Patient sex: F
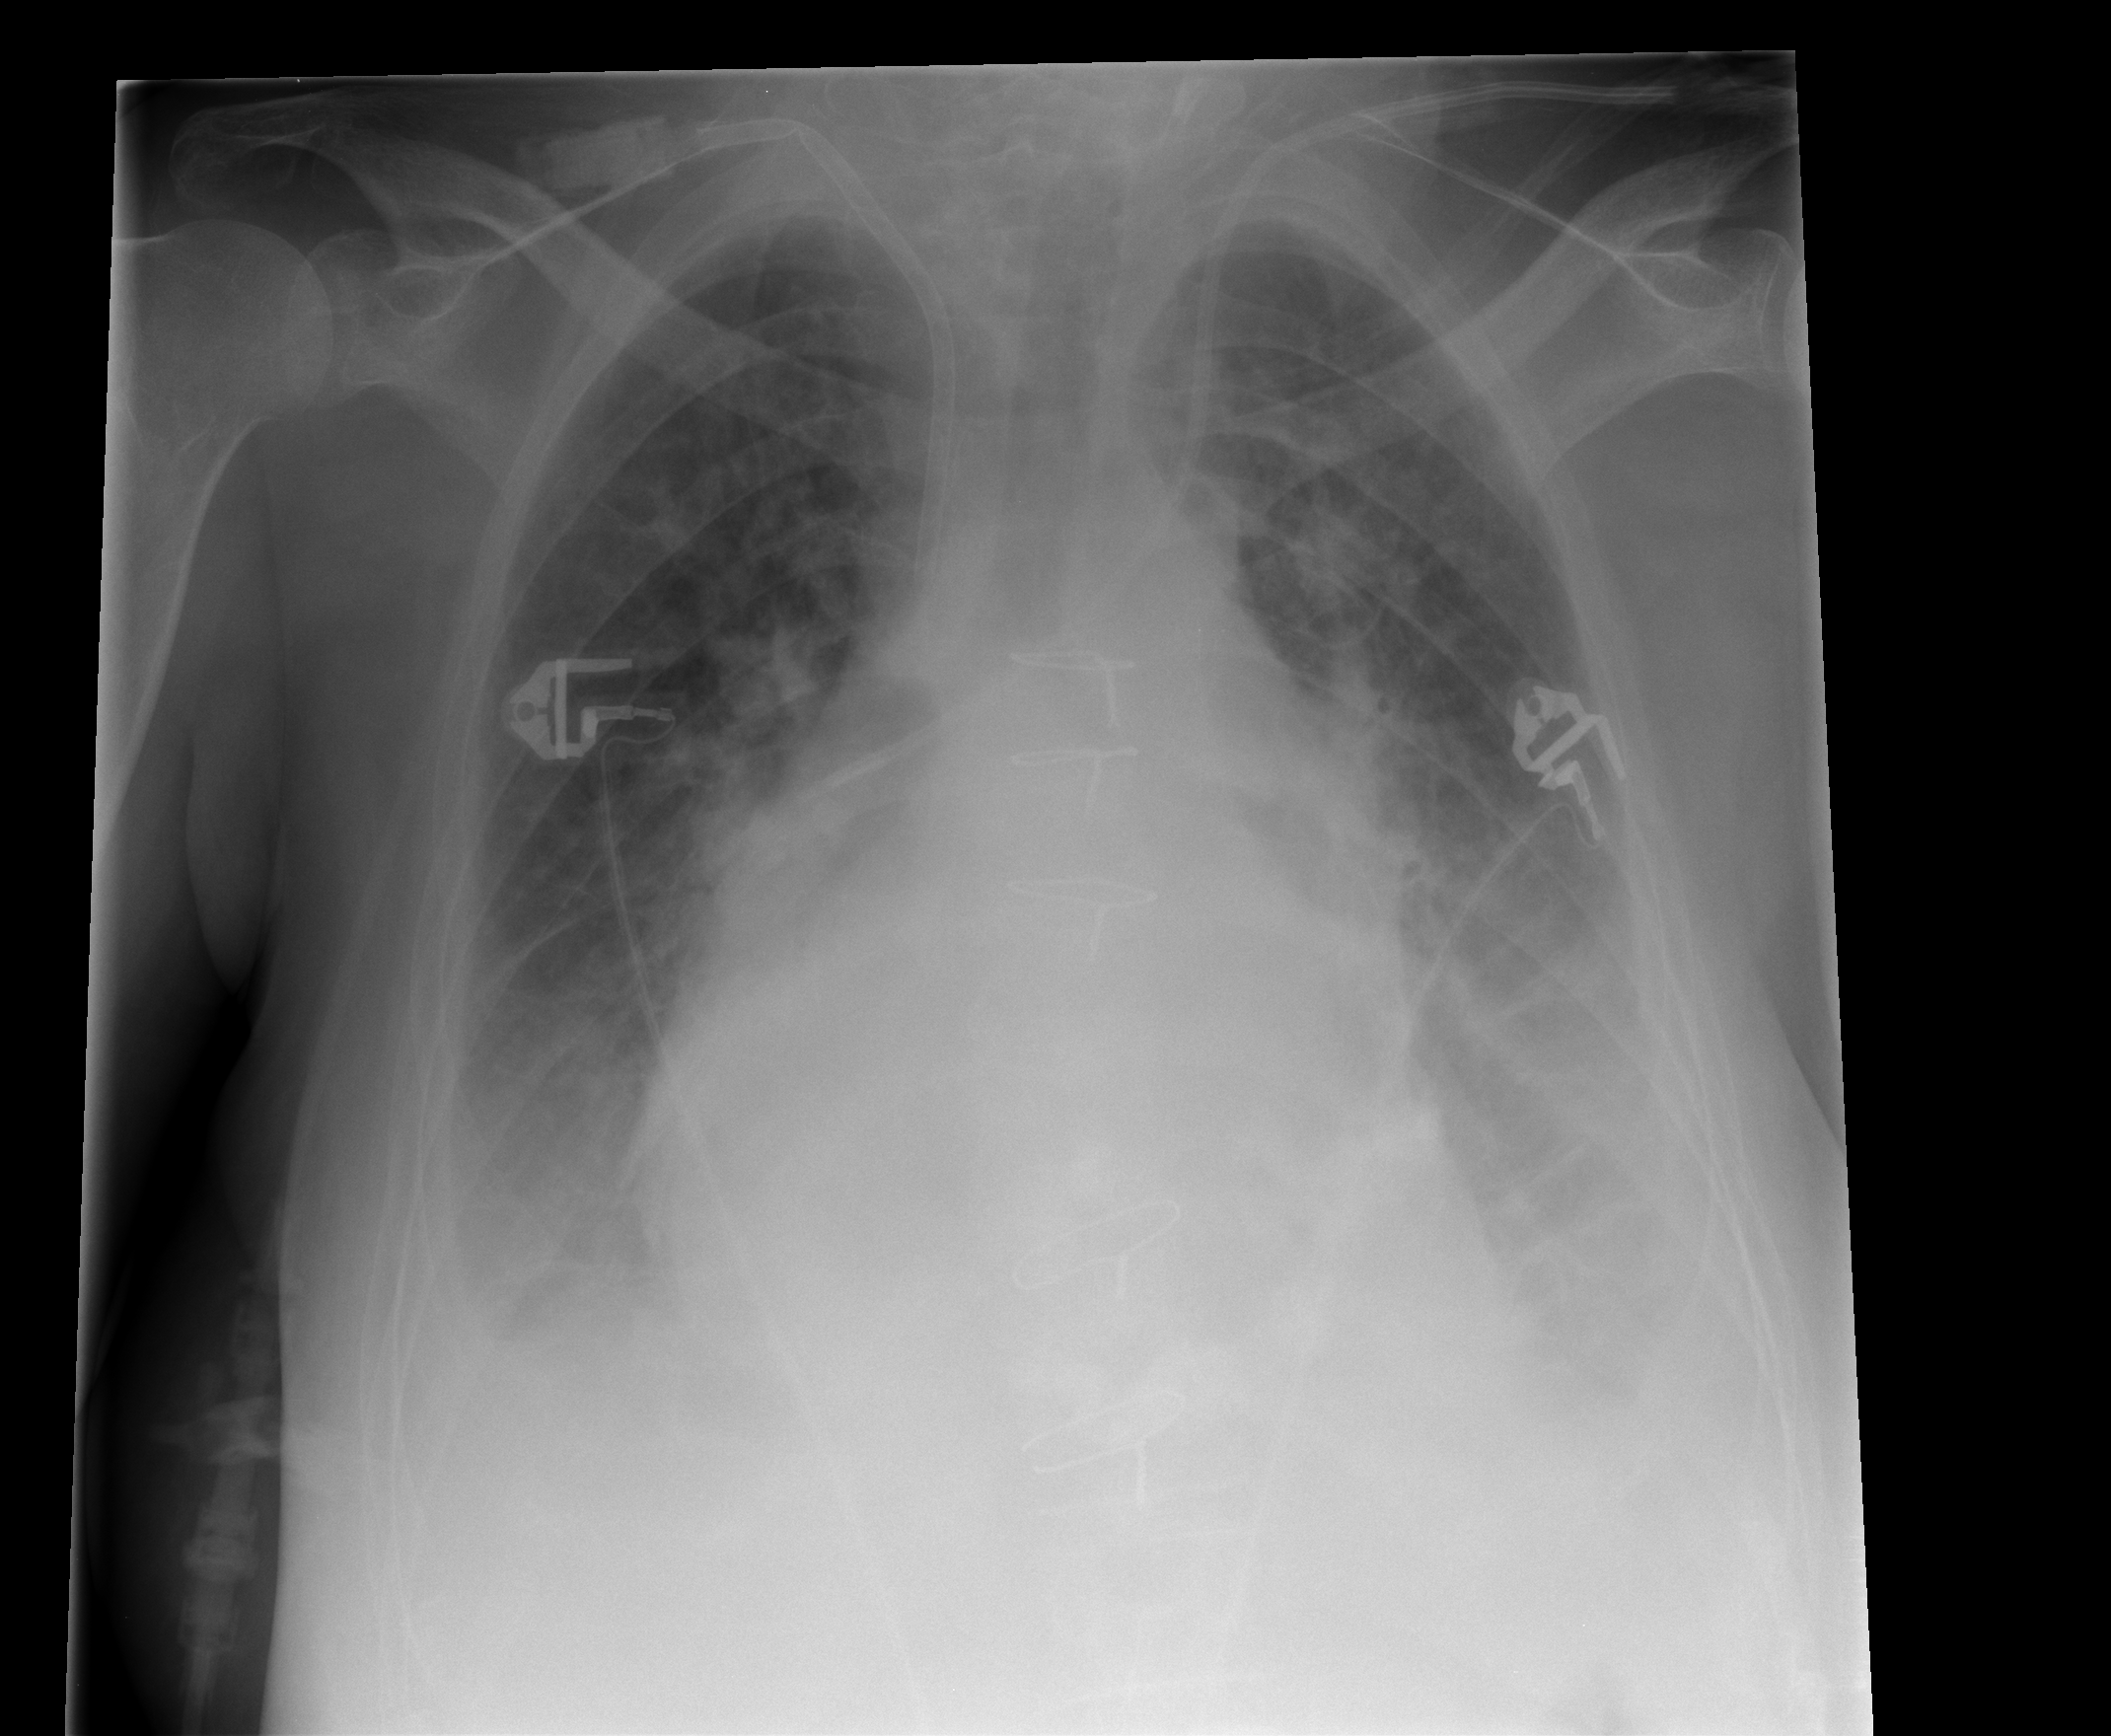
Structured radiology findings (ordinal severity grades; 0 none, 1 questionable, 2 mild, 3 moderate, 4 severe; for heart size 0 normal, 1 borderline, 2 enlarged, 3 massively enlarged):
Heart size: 2
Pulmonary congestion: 2
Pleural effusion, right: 2
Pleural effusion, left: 2
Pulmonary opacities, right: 1
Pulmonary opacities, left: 1
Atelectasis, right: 3
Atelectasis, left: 3